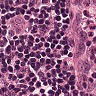
Metastatic tissue present: no